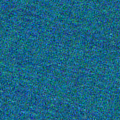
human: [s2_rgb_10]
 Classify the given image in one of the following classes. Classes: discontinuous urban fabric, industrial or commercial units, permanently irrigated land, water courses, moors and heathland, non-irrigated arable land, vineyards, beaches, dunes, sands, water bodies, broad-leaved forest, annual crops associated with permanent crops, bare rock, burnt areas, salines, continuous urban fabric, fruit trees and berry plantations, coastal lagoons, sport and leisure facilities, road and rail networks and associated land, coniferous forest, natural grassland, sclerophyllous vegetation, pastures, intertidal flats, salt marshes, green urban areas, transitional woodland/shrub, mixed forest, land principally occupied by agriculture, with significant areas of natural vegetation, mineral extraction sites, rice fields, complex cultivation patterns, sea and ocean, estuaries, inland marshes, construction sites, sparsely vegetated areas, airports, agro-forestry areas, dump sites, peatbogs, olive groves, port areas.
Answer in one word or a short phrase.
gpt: sea and ocean